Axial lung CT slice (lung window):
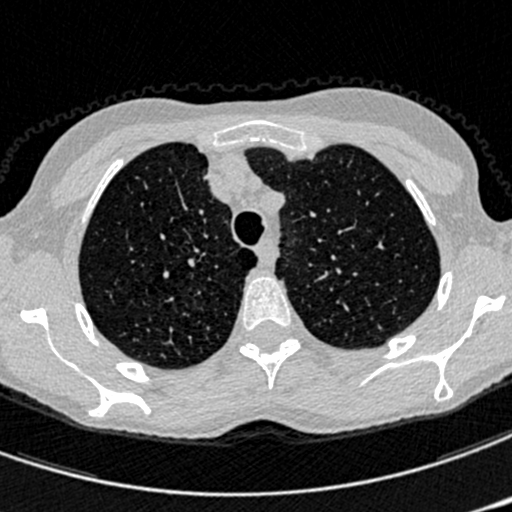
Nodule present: no